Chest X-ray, AP view. Patient: 29 years old, sex F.
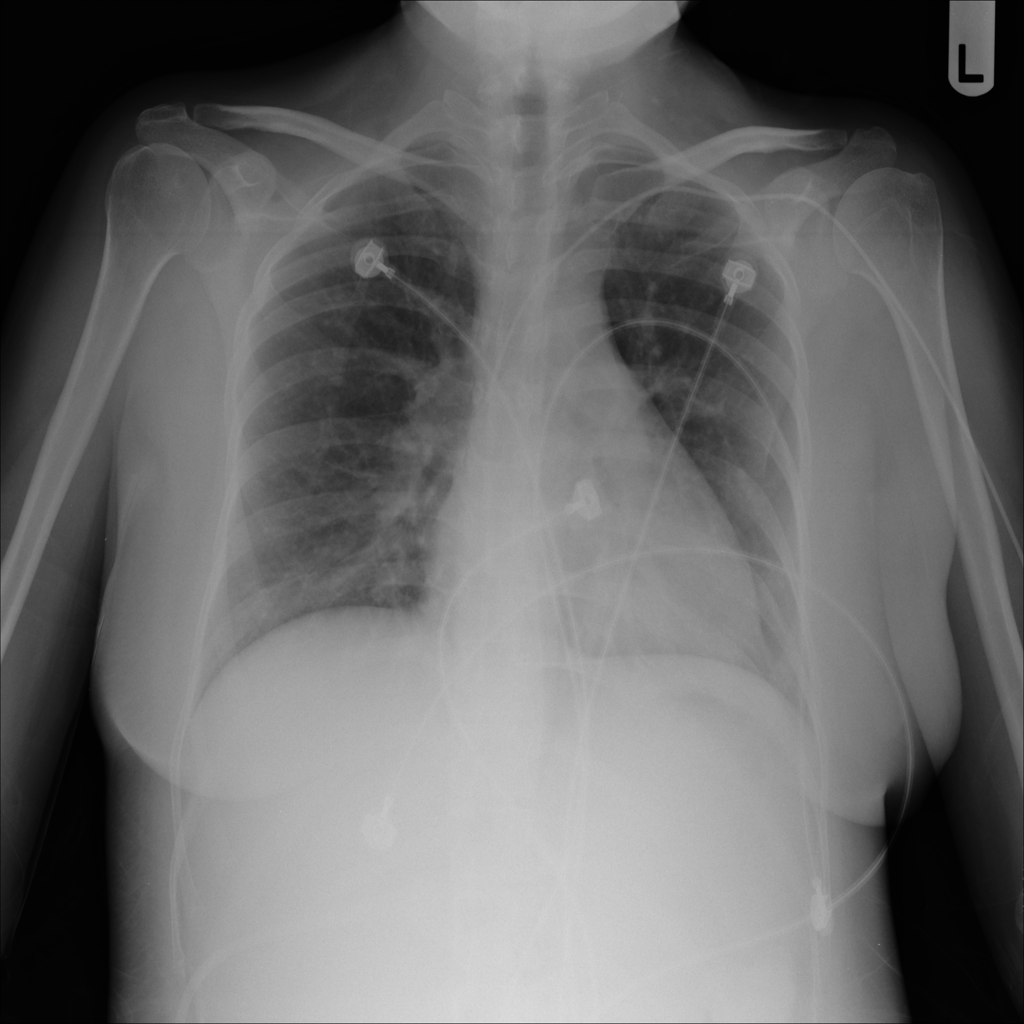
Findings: Infiltration, Pneumonia